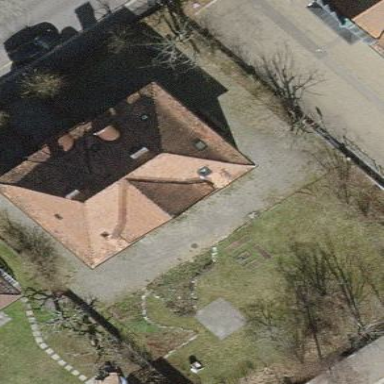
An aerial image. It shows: Detached building with hipped roof shape.